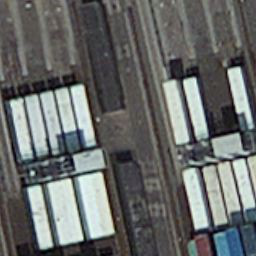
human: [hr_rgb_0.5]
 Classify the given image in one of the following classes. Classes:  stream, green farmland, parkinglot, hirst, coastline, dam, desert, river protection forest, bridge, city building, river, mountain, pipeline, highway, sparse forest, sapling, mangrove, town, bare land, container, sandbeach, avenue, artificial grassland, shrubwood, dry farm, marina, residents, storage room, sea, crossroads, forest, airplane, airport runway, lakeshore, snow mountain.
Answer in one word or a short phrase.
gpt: container